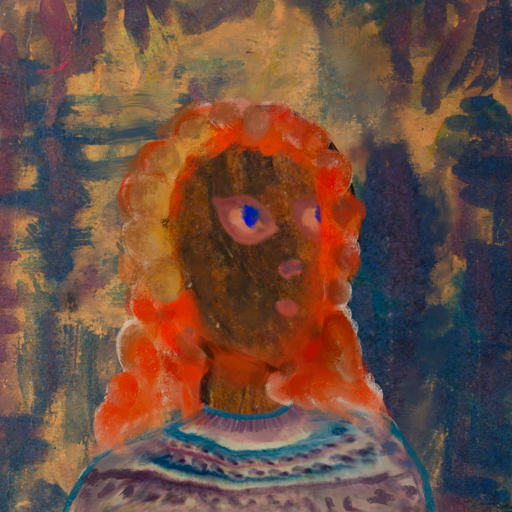
Background: InTheSun, Head And Neck Side: Mosgoul, Face Side: Mother_And_Son_Mother, Bust: HillGirl, Hair Side: Rupkatha, Head Accessory: Blank, Second Necklace: Blank, Necklace: Blank, Baby: Blank